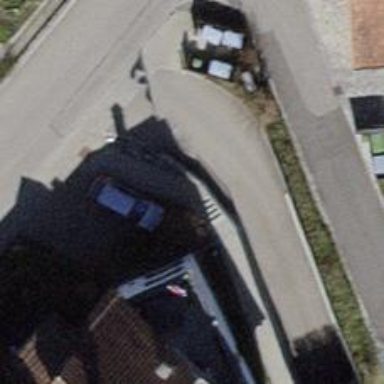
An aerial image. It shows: Set of steps on the road.